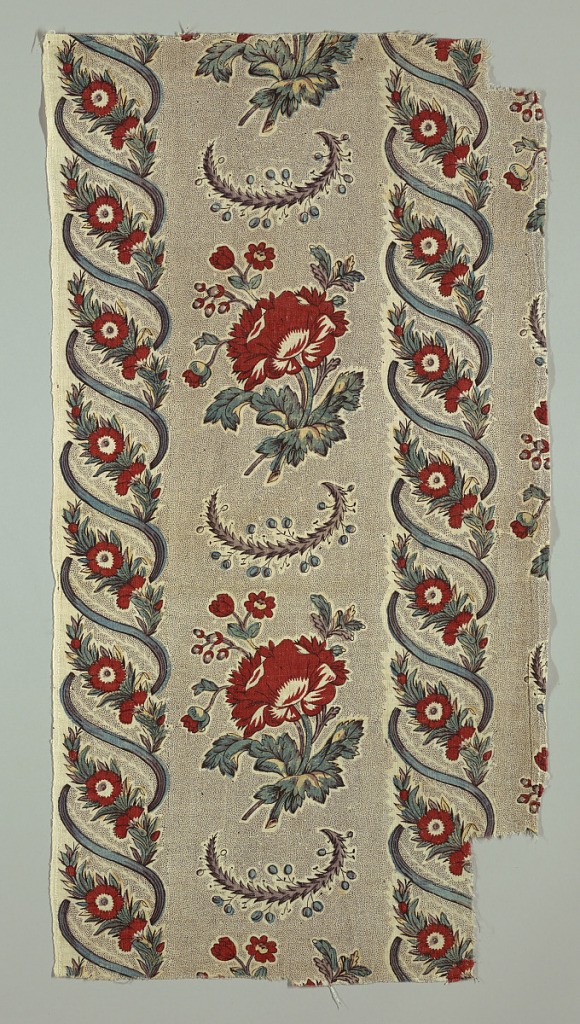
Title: Textile
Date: late 18th century
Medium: cotton Technique: block printed on plain weave
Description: Off-white cotton, block printed in a floral design in red, blue, yellow, and green, outlined in dark brown. Ascending spirals of green-blue ribbon with curved clusters of small flowers form vertical columns, in the spaces a floral sprig with a large red flower alternates with a curving foliage pattern in violet and blue. The background is filled with a picotage pattern in black. b) is cut from upper left corner of a).